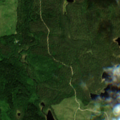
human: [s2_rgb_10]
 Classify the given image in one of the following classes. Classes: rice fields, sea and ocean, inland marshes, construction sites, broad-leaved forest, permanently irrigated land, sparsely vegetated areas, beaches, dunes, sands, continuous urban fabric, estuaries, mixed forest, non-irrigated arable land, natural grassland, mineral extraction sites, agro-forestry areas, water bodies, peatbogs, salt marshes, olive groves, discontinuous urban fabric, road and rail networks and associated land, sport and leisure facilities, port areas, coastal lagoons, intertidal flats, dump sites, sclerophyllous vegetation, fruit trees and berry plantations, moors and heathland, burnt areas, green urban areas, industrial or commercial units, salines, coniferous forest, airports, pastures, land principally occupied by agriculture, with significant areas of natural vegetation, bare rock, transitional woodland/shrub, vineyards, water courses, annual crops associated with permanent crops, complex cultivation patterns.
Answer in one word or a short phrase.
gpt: coniferous forest, mixed forest, transitional woodland/shrub